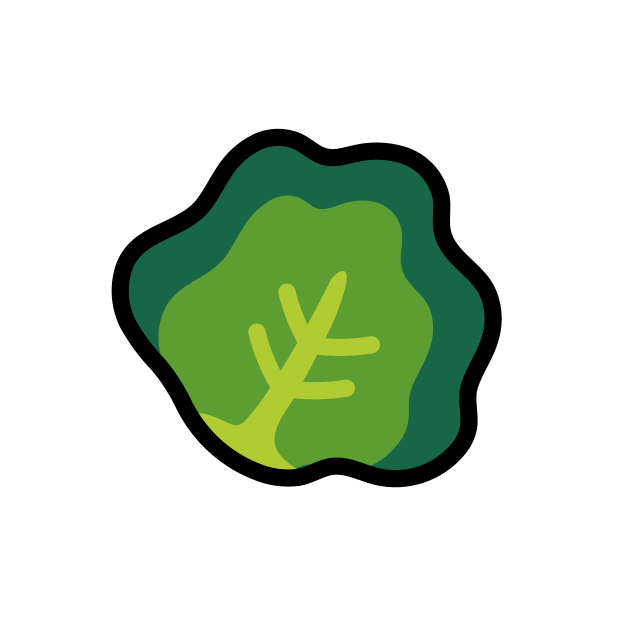
leafy green